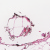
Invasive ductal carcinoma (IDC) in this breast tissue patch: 0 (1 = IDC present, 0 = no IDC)